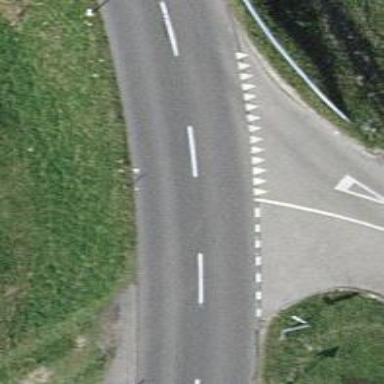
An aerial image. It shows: Tertiary road.